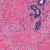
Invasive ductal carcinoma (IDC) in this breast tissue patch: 0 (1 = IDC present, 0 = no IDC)